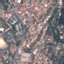
Land use / land cover class: Residential